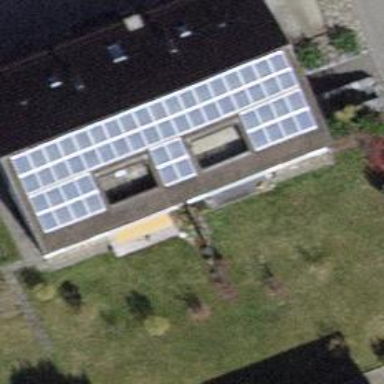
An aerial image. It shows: Solar photovoltaic panel generator.